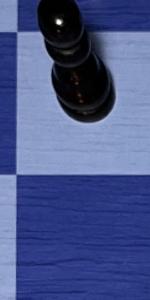
Label: Empty